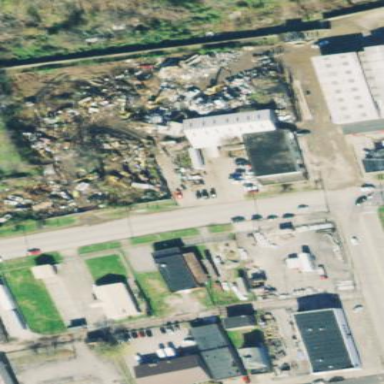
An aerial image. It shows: Scrap yard located in industrial area.